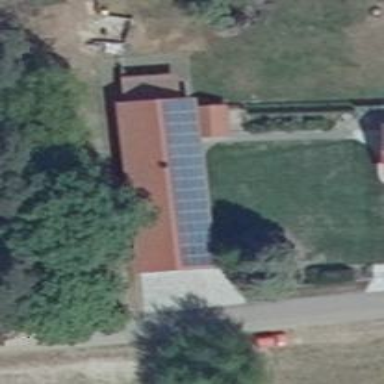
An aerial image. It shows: Small solar photovoltaic panel used as generator to produce electricity.